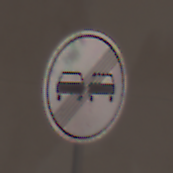
Verkehrszeichen: EndeUeberholverbot
Umgebung: Outdoor, Urban
Tageszeit: Midday
Wetter: PartlyCloudy
Licht: Natural
Jahreszeit: NotSpecified
Kontrast: MediumContrast